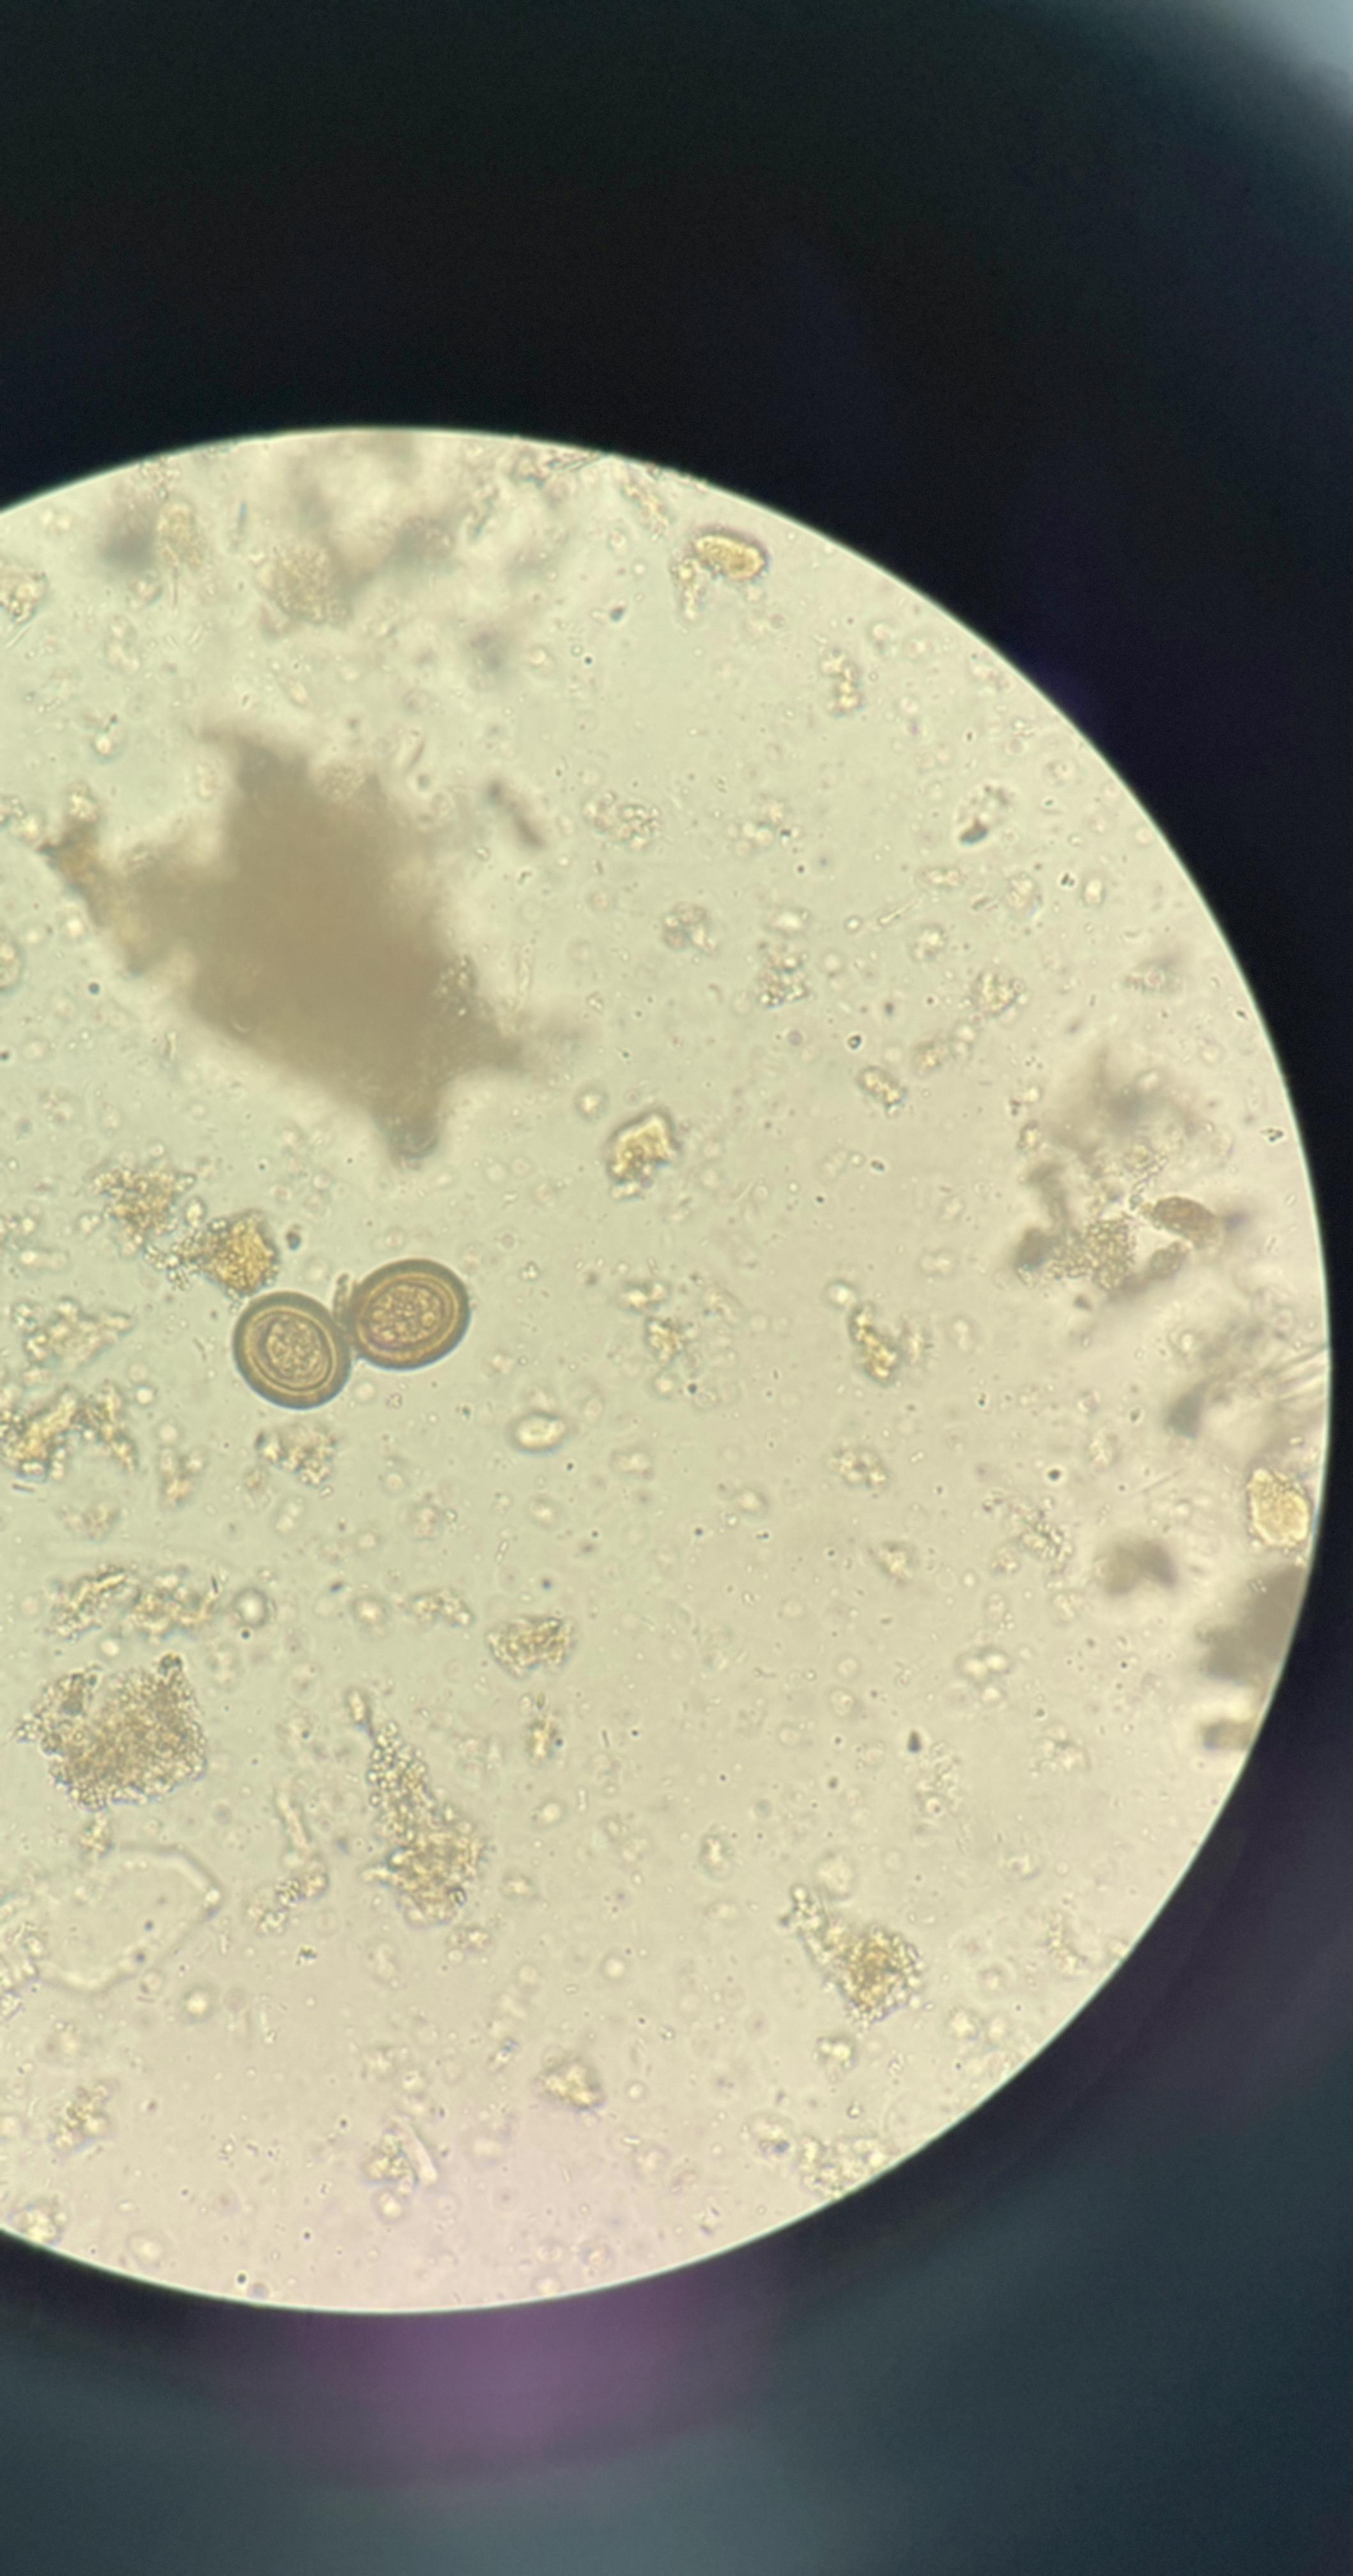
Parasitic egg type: Taenia spp. egg